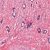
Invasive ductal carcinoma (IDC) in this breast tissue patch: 1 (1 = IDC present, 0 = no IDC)